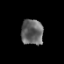
Tissue: prostate
Cell type: T cells
Senescence score: 0.1725
Nuclear area (px): 548
Mean DAPI intensity: 102.35